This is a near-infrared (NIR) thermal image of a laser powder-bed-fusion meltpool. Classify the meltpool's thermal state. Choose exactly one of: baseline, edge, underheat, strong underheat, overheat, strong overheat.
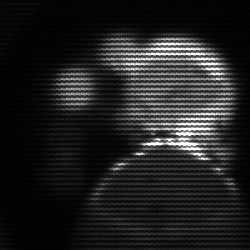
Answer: edge